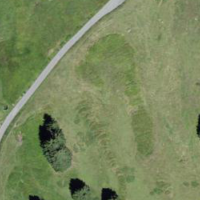
EUNIS habitat code: 23
Species observed at this site:
Bistorta officinalis
Dactylorhiza majalis
Phyteuma orbiculare